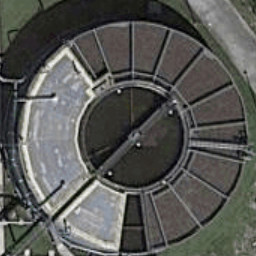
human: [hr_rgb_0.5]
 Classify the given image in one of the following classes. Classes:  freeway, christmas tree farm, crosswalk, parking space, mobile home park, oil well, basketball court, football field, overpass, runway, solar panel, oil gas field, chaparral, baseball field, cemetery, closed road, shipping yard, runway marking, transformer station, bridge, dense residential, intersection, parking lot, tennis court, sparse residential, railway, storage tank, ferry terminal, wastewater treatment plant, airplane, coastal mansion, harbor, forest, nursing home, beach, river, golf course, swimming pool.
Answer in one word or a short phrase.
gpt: wastewater treatment plant